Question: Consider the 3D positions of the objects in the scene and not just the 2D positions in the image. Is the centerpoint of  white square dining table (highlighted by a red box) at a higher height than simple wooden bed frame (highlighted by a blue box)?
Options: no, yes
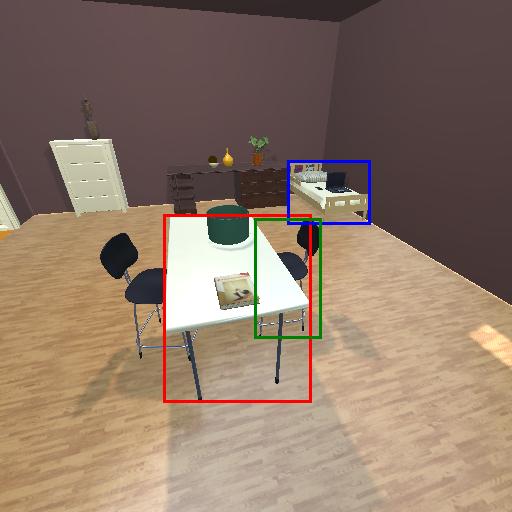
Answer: no